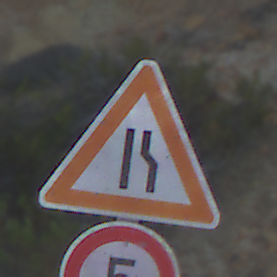
Verkehrszeichen: EinseitigVerengteFahrbahnRechts
Zusatzzeichen unten: Geschwindigkeit5
Umgebung: Outdoor, Nature
Tageszeit: MorningAfternoon
Wetter: Clear
Licht: Natural
Jahreszeit: NotSpecified
Kontrast: HighContrast